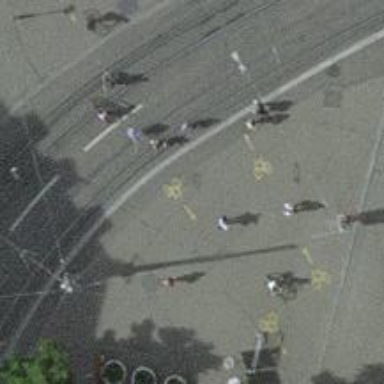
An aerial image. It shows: Tram crossing on the railway.